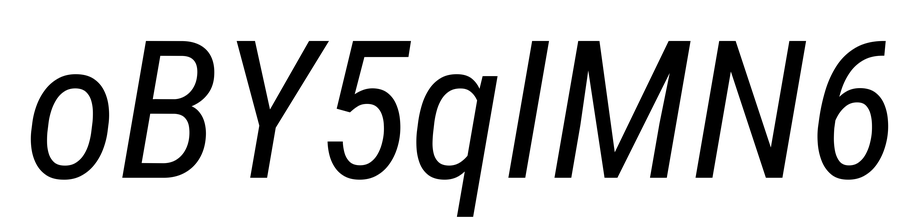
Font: Roboto-Italic_Condensed_Italic